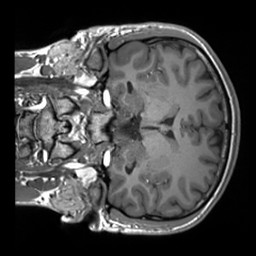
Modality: T1w
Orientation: coronal
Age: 27
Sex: male
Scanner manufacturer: siemens
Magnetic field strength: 3 T
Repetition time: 1.8 s
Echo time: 0.00232 s